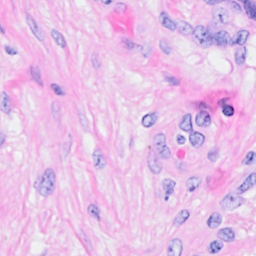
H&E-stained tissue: Breast